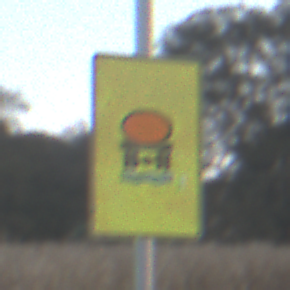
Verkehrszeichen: FahrzeugeMitWassergefaehrdenderLadungOhnePfeilsymbol
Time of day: SunriseSunset
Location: Outdoor (Nature)
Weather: Clear
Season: Winter
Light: Natural